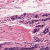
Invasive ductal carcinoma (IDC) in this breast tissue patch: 0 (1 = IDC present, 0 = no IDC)